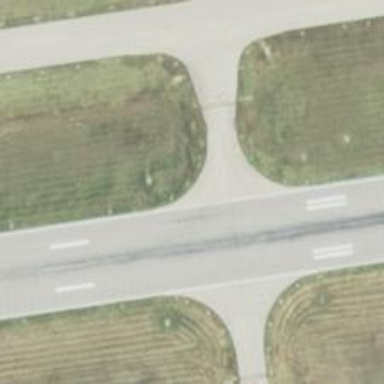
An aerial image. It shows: View of taxiway at the airport.